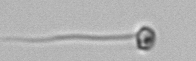
Label: flagellate